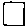
Label: square